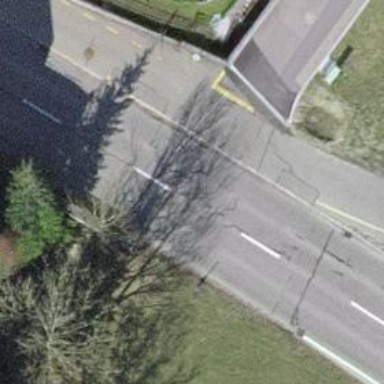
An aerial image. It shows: Primary highway with separate asphalt sidewalks.